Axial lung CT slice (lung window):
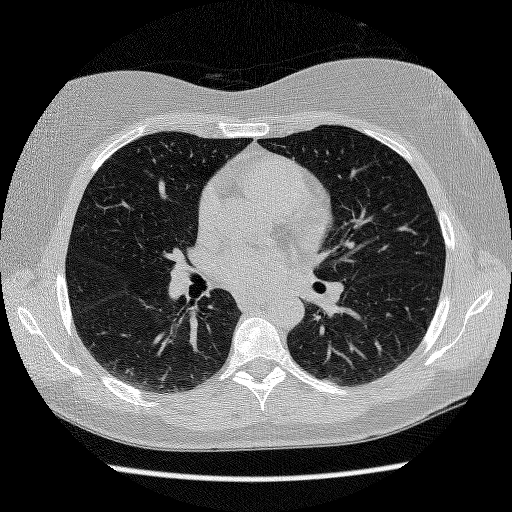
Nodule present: no